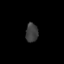
Tissue: lung
Cell type: Epithelial cells
Senescence score: 0.2335
Nuclear area (px): 229
Mean DAPI intensity: 61.135